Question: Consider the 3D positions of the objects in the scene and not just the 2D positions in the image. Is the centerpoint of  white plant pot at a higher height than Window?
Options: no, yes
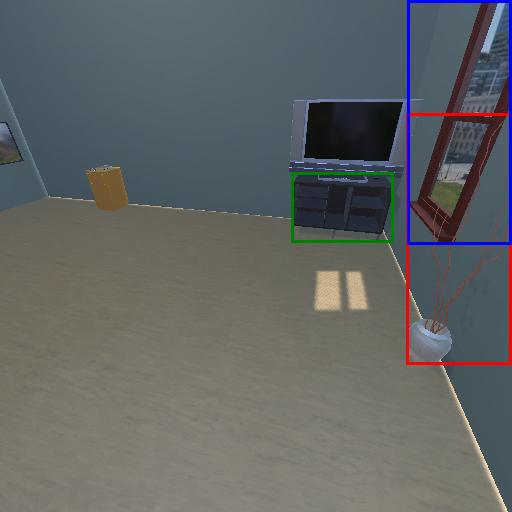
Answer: no